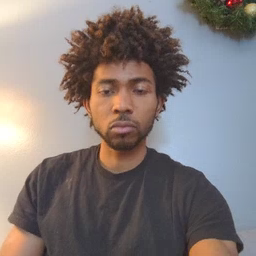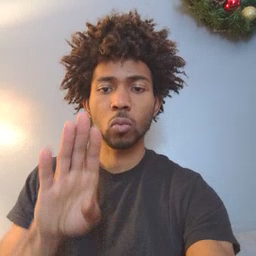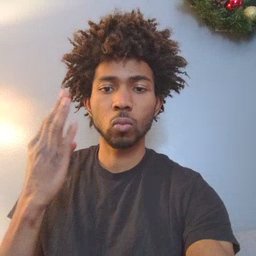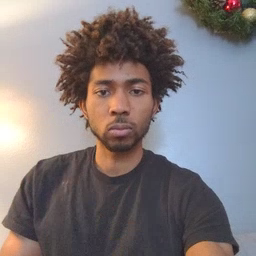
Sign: open